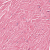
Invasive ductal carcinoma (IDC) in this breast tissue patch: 0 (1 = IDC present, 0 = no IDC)